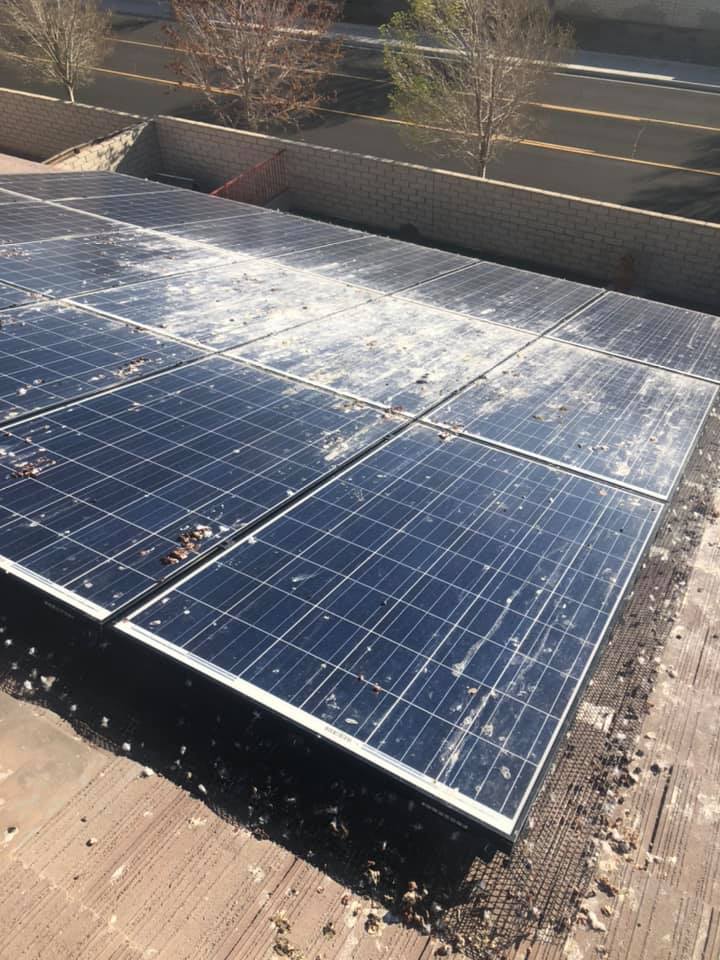
Label: Bird-drop